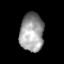
Tissue: lung
Cell type: B cells
Senescence score: 0.5616
Nuclear area (px): 904
Mean DAPI intensity: 155.242